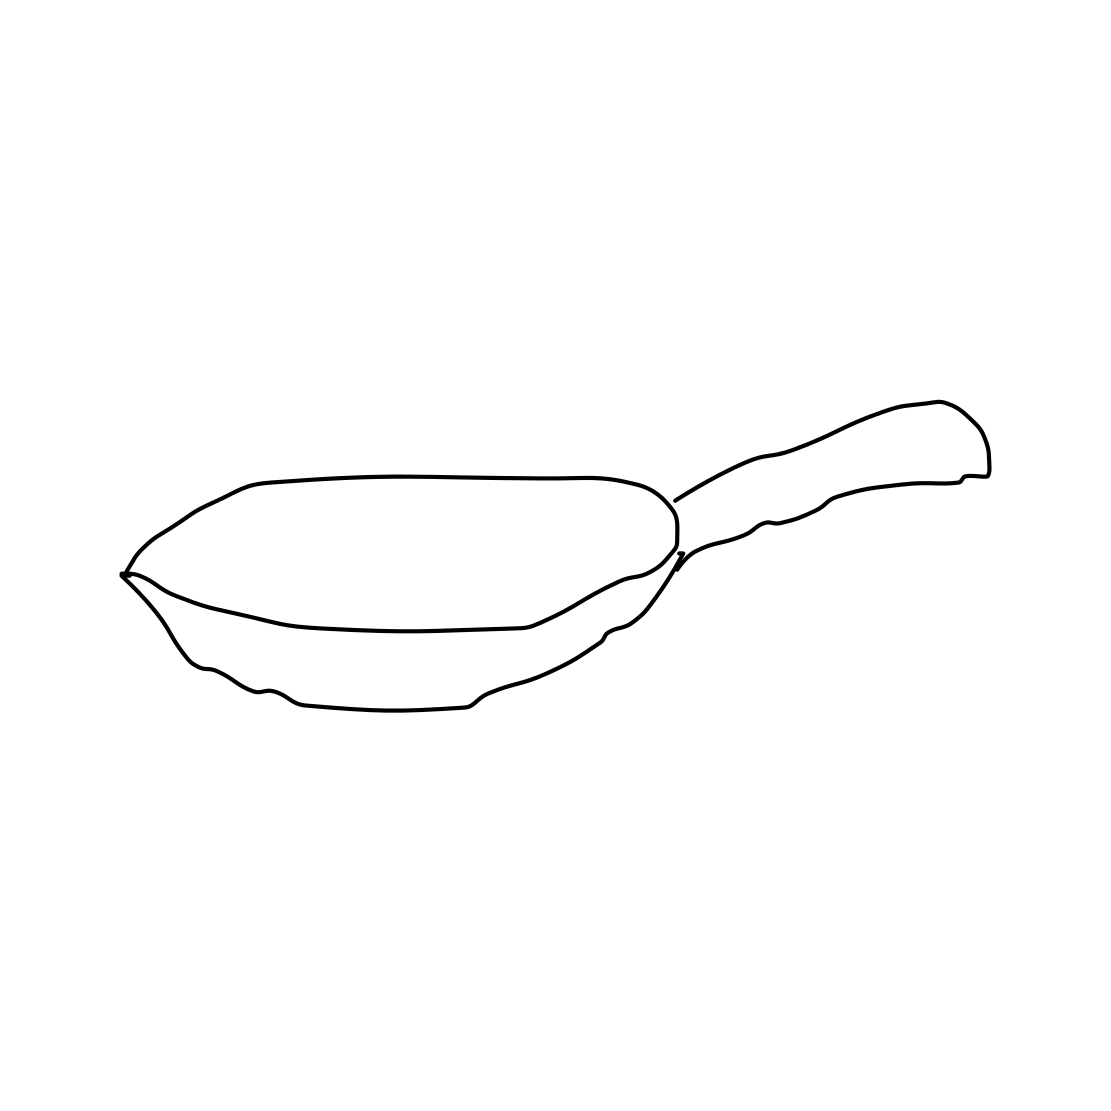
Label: frying-pan